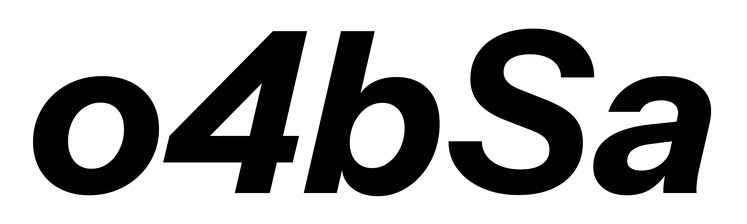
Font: InstrumentSans-Italic_Bold_Italic